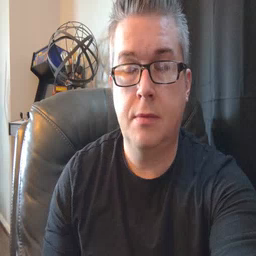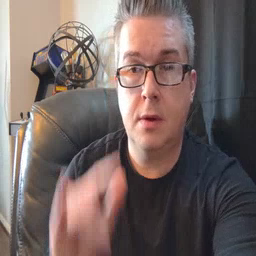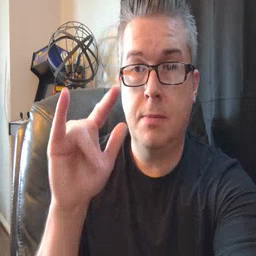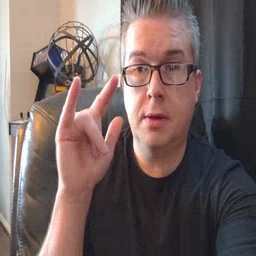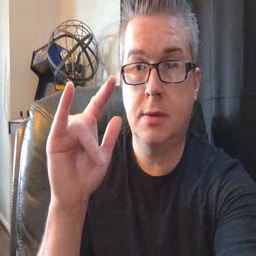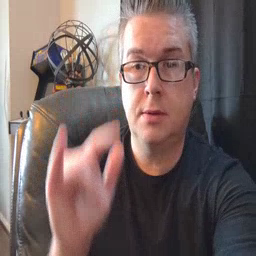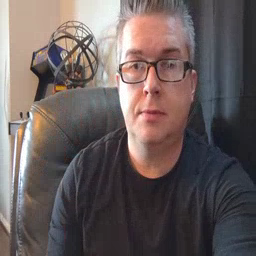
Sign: airplane